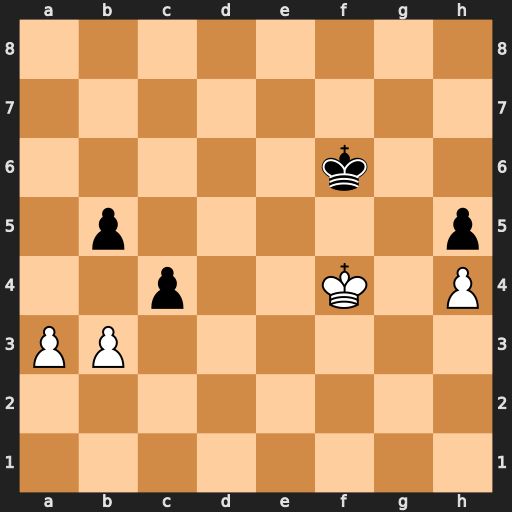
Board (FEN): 8/8/5k2/1p5p/2p2K1P/PP6/8/8
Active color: w
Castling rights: -
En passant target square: -
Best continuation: bxc4